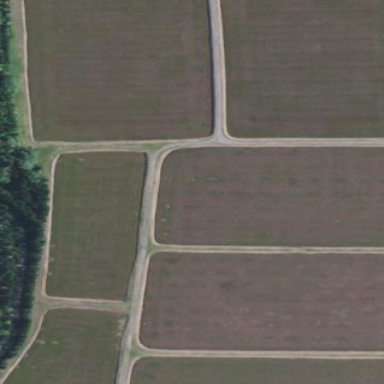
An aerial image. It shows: Farmland with cranberries as the crop.